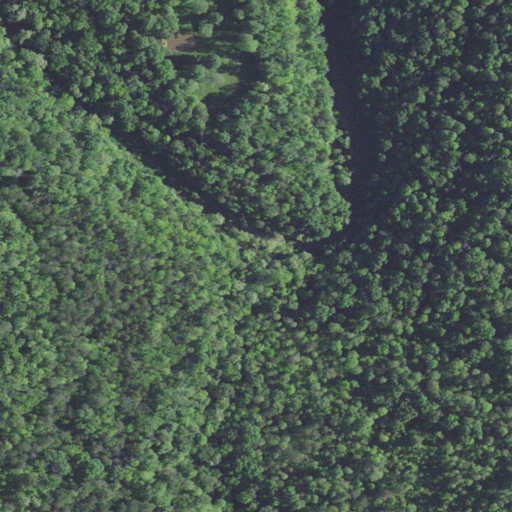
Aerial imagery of valley in Kentucky named Super Hollow containing deciduous forest and mixed forest